Question: I find this tutorial in 9lessons.com : <URL>
It's about a registration form with validation.

I want to send data to DB.
'''
// Submit button action
$('#submit').click(function()
{
var email=$("#email").val();
var username=$("#username").val();
var password=$("#password").val();
if(ck_email.test(email) && ck_username.test(username) && ck_password.test(password) )
{
$("#form").show().html("<h1>Thank you!</h1>");
///// if OK
///// Show thanks
//// else
//// Error, try again
}
return false;
});
'''
How can I do ?? I searched in internet in jQuery tutorial and I find much codes ...
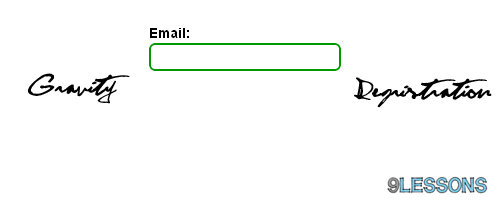
Answer: This tutorial will walk you the entire process:
<URL>
It implements jQuery.post and calls a PHP script that will allow you to process the data.